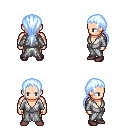
a pixel art fantasy rpg character, male body template, human, light skin, white robe, magenta pants, white cyan ponytail hairstyle, maroon shoes, four views (front, back, left, right), 2x2 character sprite sheet, small pixel art, hard edges, no anti-aliasing